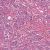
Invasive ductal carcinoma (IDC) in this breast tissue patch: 1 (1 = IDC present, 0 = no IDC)